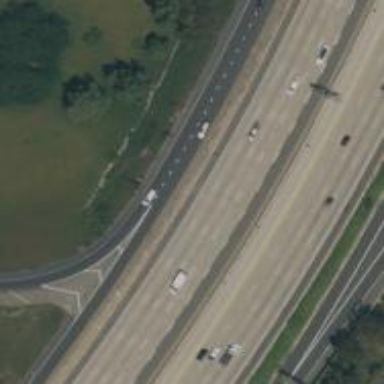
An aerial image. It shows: Motorway.